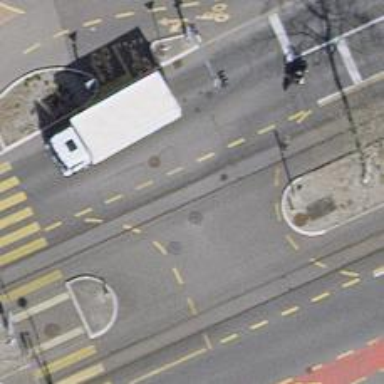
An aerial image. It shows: Secondary link road with asphalt surface.